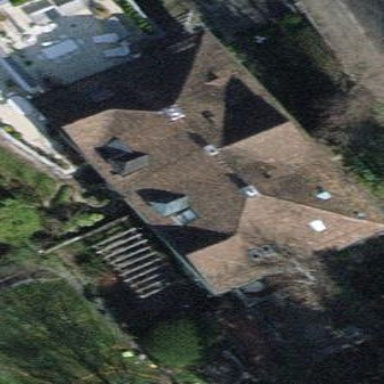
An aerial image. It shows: The roof of the building is hipped with orientation across.